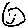
Label: smiley face